Question: I'm trying to access an element in MS CRM 2011 with the following id:
account|NoRelationship|Form|B_GenerateInvoice-Large
I can see this element in the IE developer tools:

Unfortunately I always get null when trying to find this element.
I've tried the following:
'''
alert(document.getElementById('account|NoRelationship|Form|B_GenerateInvoice-Large'));
alert($("[id='account|NoRelationship|Form|B_GenerateInvoice-Large]").html());
alert($(jq("account|NoRelationship|Form|B_GenerateInvoice-Large")).html()); // jq() adds the '#' and escapes special characters
alert($("#account|NoRelationship|Form|B_GenerateInvoice-Large").html());
alert(document.getElementById("#account\|NoRelationship\|Form\|B_GenerateInvoice-Large"));
alert($("#account\|NoRelationship\|Form\|B_GenerateInvoice-Large").html());
'''
These all fail to find the element.
Am I missing something obvious here?
The javascript was inside an iframe while the element was outside of the iframe..
I did not manage to solve it.
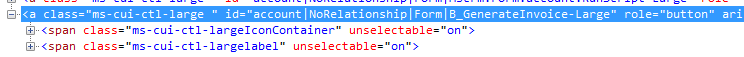
Answer: The <URL> states:
> If you wish to use any of the
meta-characters ( such as
!"#$%&'()*+,./:;<=>?@[]^'{|}~ ) as a
literal part of a name, you must
escape the character with two
backslashes: \. For example, if you
have an element with id="foo.bar", you
can use the selector $("#foo\.bar").
The W3C CSS specification contains the
<URL>.
So try this one:
'''
$('#account\|NoRelationship\|Form\|B_GenerateInvoice-Large')...
'''
<URL>
: I have successfully tested my Fiddle in Chrome, Firefox 4, IE9, IE8 and IE7, it works fine.